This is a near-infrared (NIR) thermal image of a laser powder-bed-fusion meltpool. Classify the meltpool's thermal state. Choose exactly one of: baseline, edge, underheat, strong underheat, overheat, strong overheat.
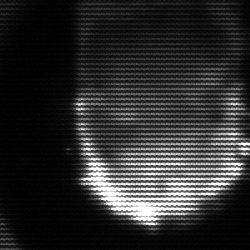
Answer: baseline